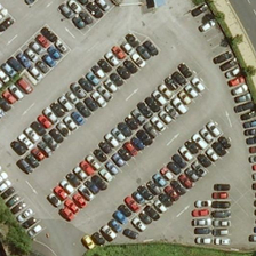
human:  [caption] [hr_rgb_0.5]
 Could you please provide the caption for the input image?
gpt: The playground is near the road, surrounded by thick trees.

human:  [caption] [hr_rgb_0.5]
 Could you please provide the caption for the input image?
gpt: The playground is near the road surrounded by lush trees.

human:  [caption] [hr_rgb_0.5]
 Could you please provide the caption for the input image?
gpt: The playground is close to the street, surrounded by lush trees.

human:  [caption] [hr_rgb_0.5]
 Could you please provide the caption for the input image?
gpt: many facilities and water parks are in the playground .

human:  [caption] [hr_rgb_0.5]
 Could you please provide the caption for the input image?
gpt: The nearby playground is surrounded by thick trees.